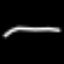
Label: line